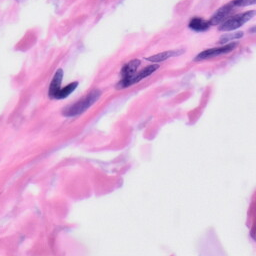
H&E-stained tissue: Skin